Question: Say I have app TestApp.exe
While TestApp.exe is running I want a separate program to be able to read the executable code that is resident in memory. I'd like to ignore stack and heap and anything else that is tangential.
Put another way, I guess I'm asking how to determine where the memory-side equivalent of the .exe binary data on disk resides. I realize it's not a 1:1 stuffing into memory.
Edit: I think what I'm asking for is shown as in the following screenshot of vmmap.exe

Edit: I am able to get from memory all memory that is tagged with any protect flag of Execute* (PAGE_EXECUTE, etc) using VirtualQueryEx and ReadProcessMemory. There are a couple issues with that. First, I'm grabbing about 2 megabytes of data for notepad.exe which is a 189 kilobyte file on disk. Everything I'm grabbing has a protect flag of PAGE_EXECUTE. Second, If I run it on a different Win7 64bit machine I get the same data, only split in half and in a different order. I could use some expert guidance. :)
Edit: Also, not sure why I'm at -1 for this question. If I need to clear anything up please let me know.
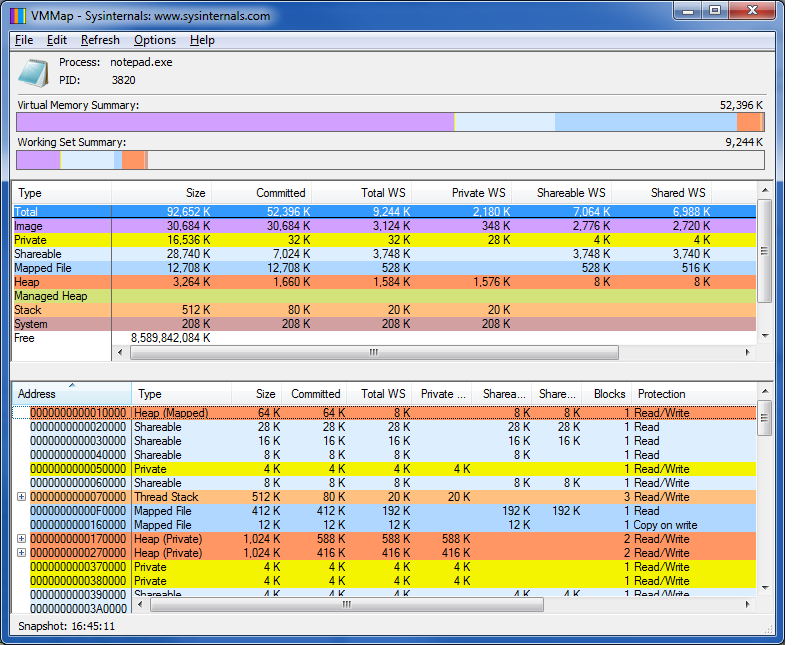
Answer: I learned a ton doing this project. I ended up parsing the PE header and using that information to route me all over. In the end I accomplished what I set out to and I am more knowledgeable as a result.